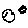
Label: moon